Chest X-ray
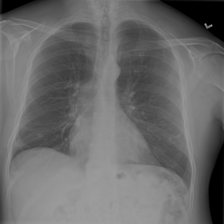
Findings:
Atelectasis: negative
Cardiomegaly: negative
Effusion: negative
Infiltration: negative
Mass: negative
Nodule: negative
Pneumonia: negative
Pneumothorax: negative
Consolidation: negative
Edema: negative
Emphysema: negative
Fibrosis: negative
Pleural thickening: negative
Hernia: negative